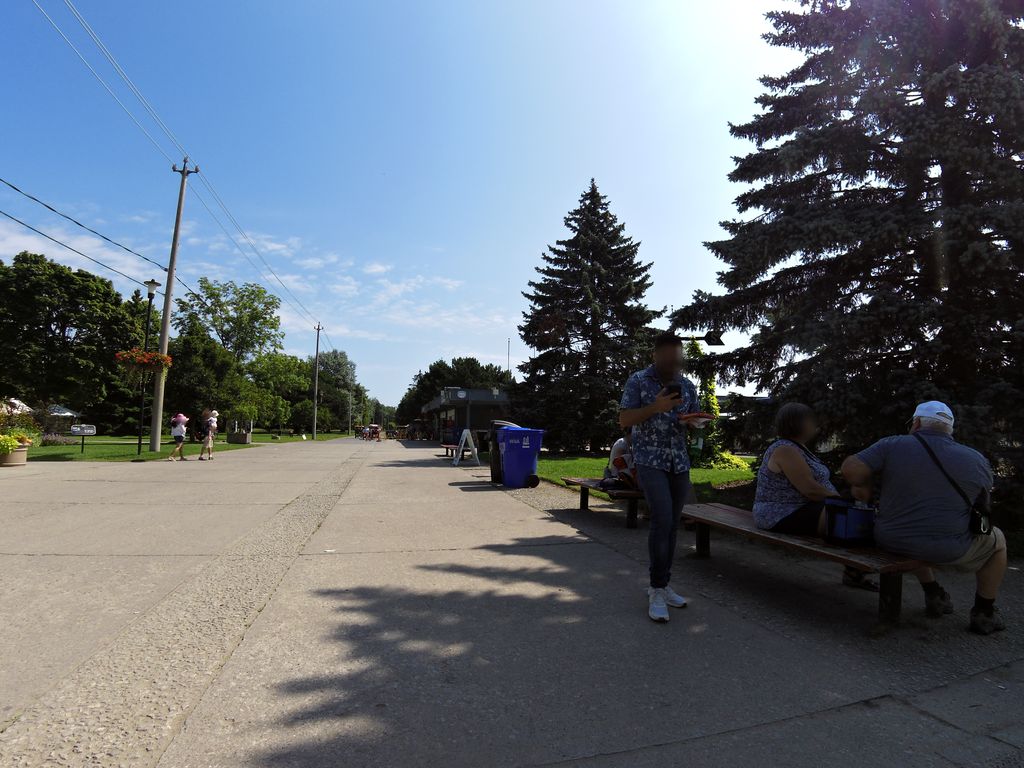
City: toronto